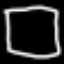
Label: square